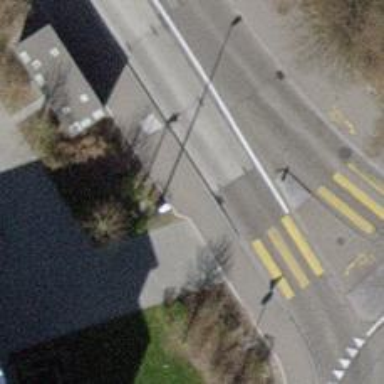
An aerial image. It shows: Platform for public transport. The platform is located by the road.